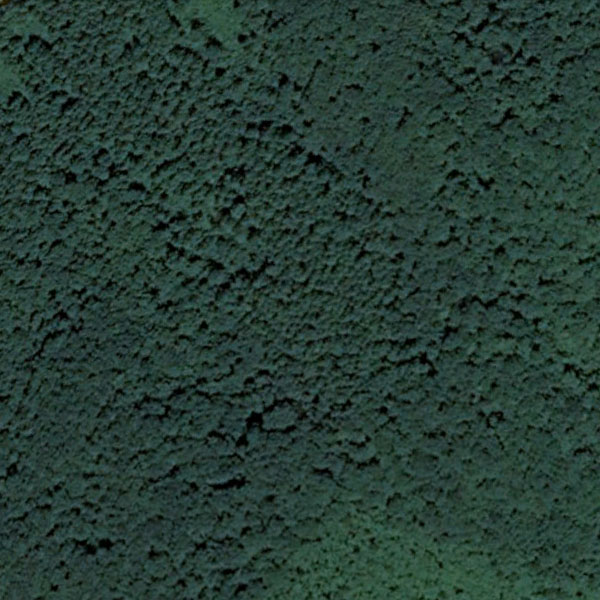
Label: Forest